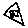
Label: hexagon